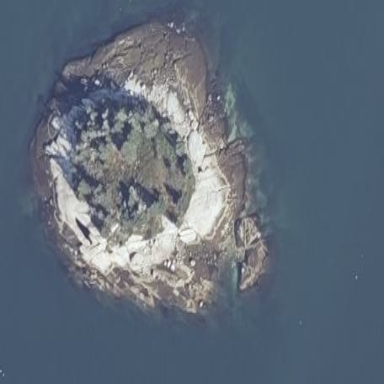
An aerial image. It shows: Island with natural coastline.